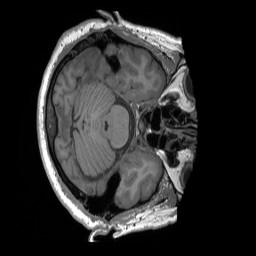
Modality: T1w
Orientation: axial
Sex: male
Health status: ill
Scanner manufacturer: siemens
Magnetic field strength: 3 T
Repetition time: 1.66 s
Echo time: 0.00254 s